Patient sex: F
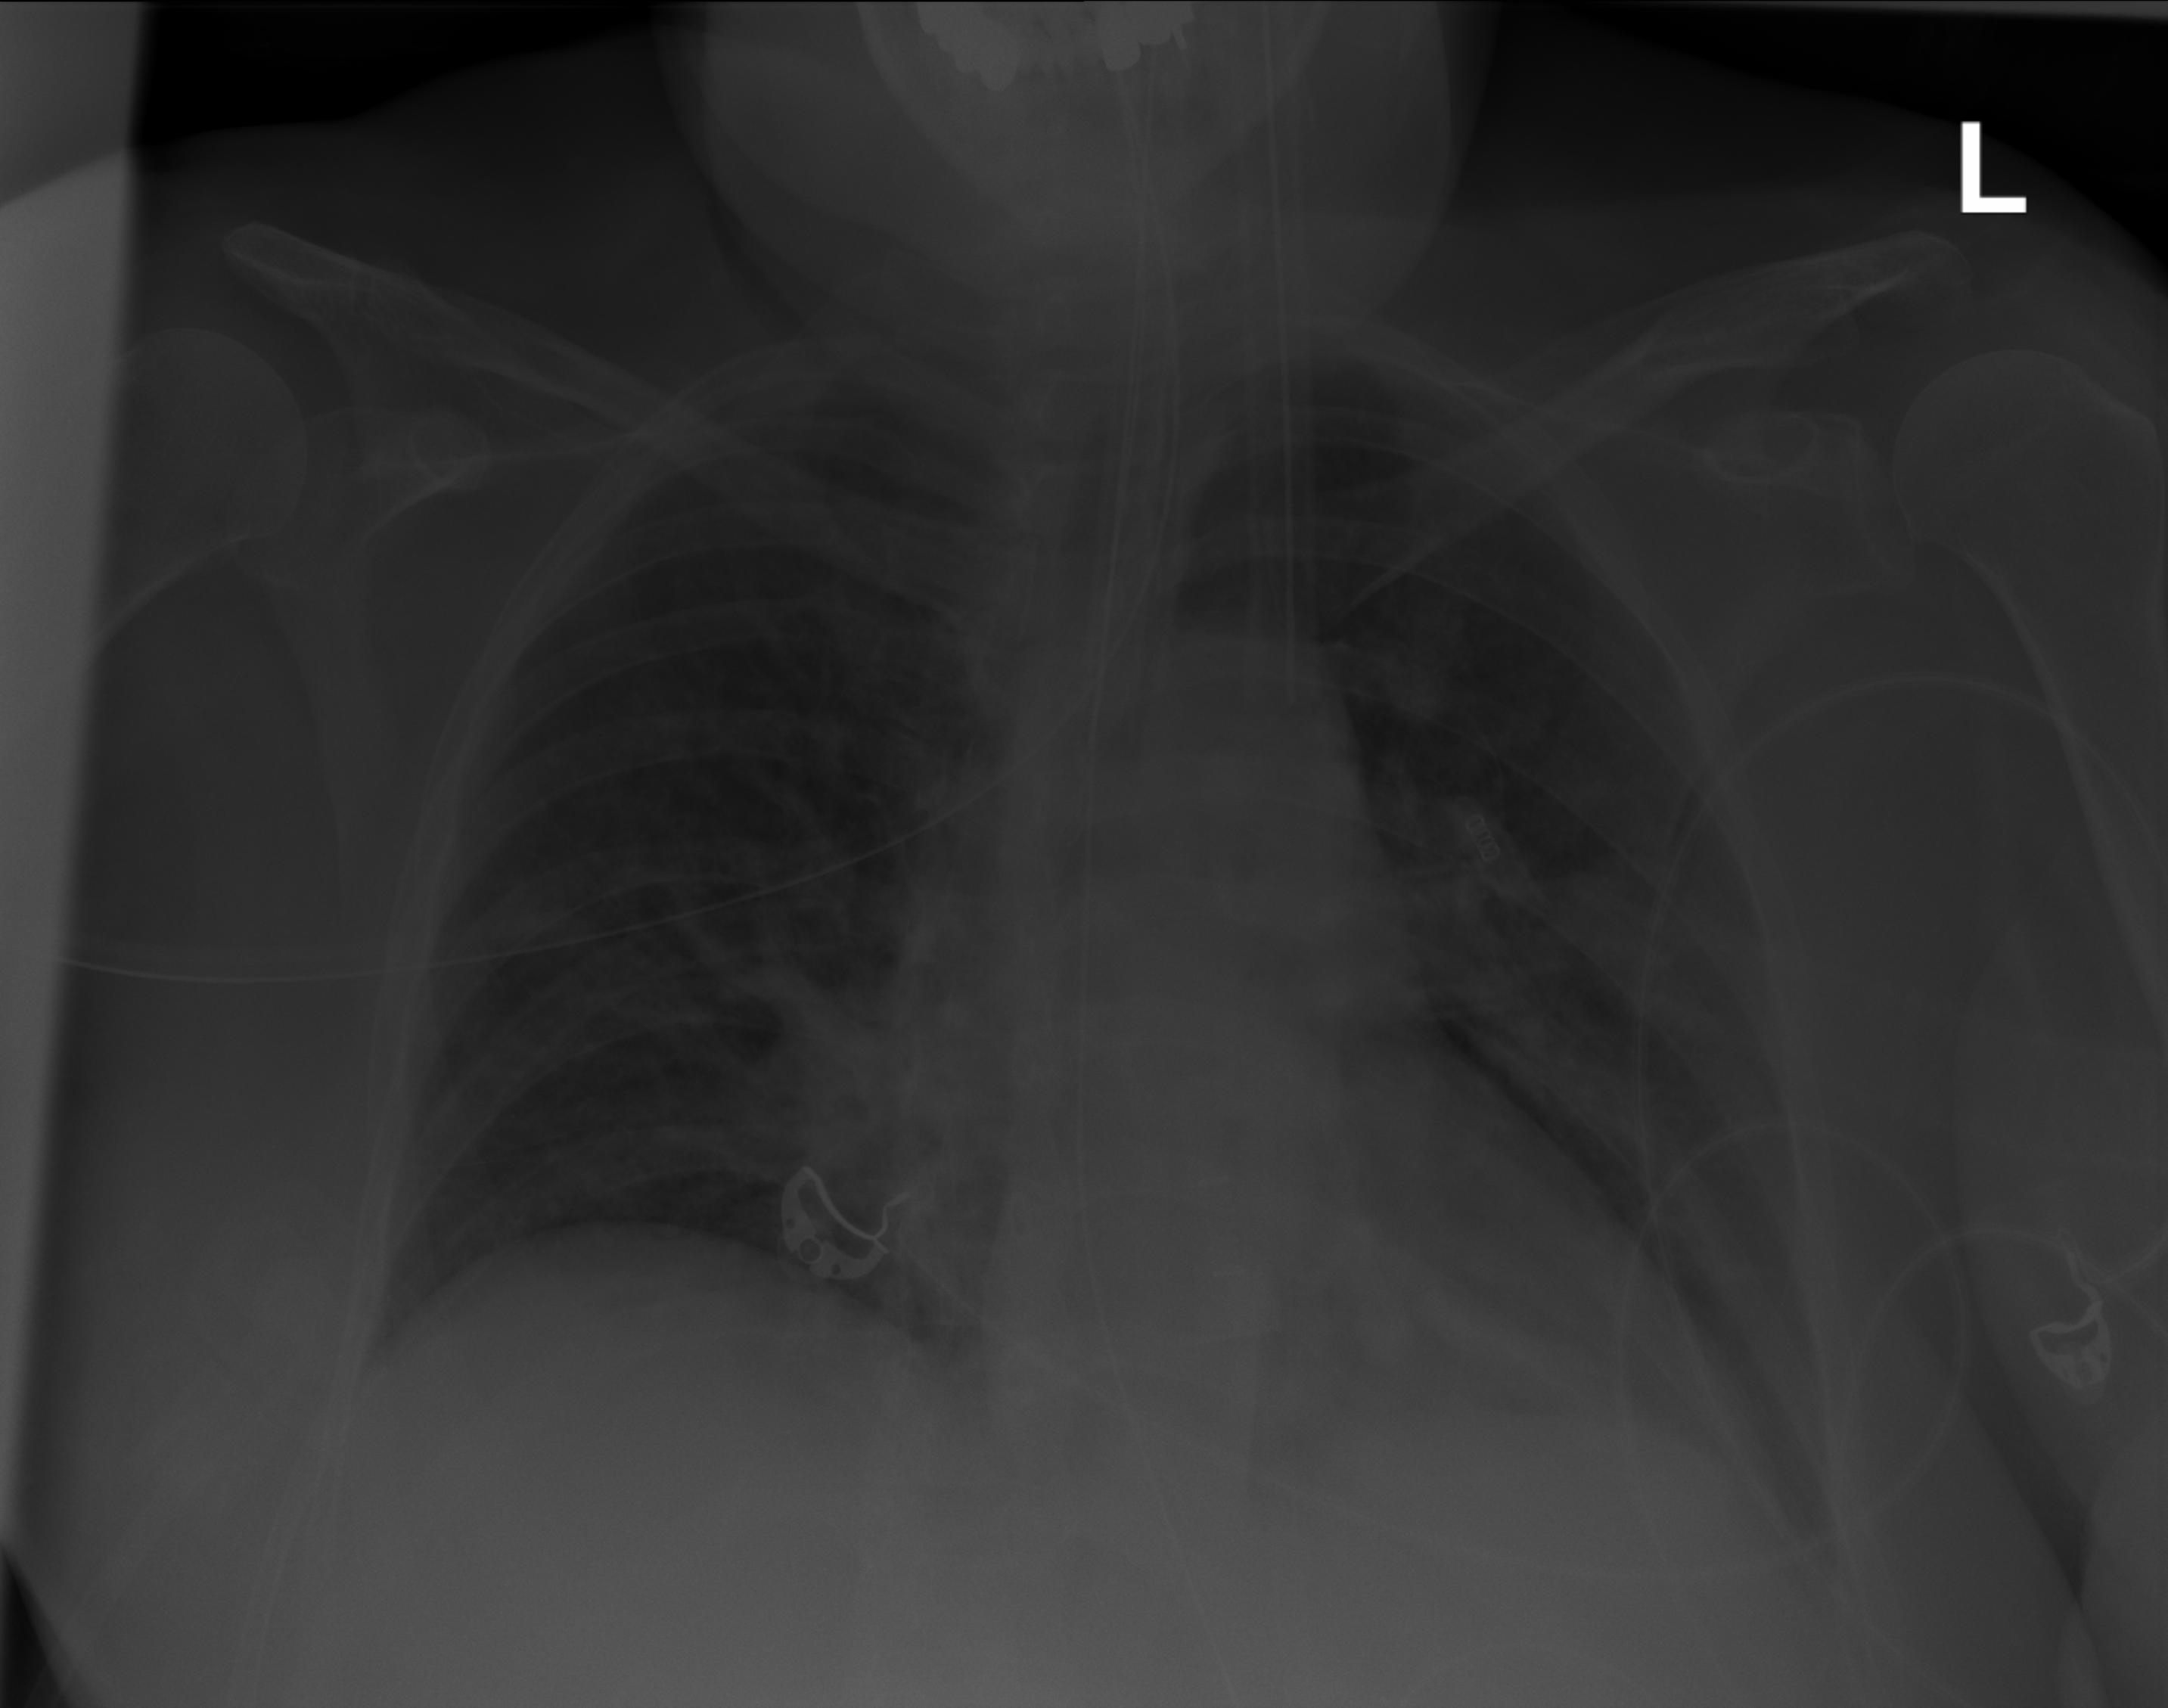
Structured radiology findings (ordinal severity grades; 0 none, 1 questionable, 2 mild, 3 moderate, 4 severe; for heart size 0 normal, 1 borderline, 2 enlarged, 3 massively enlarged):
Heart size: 2
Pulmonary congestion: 2
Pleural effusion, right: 0
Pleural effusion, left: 1
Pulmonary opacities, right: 2
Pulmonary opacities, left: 3
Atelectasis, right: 0
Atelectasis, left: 0